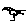
Label: bird